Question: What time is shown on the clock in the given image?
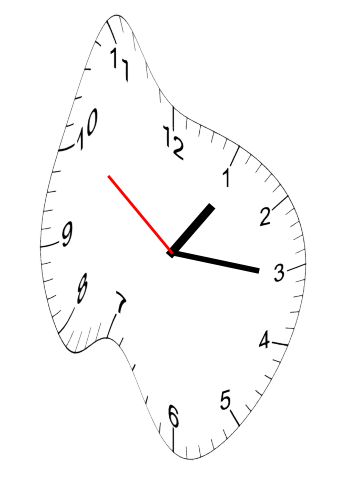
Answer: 01:15:51